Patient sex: F
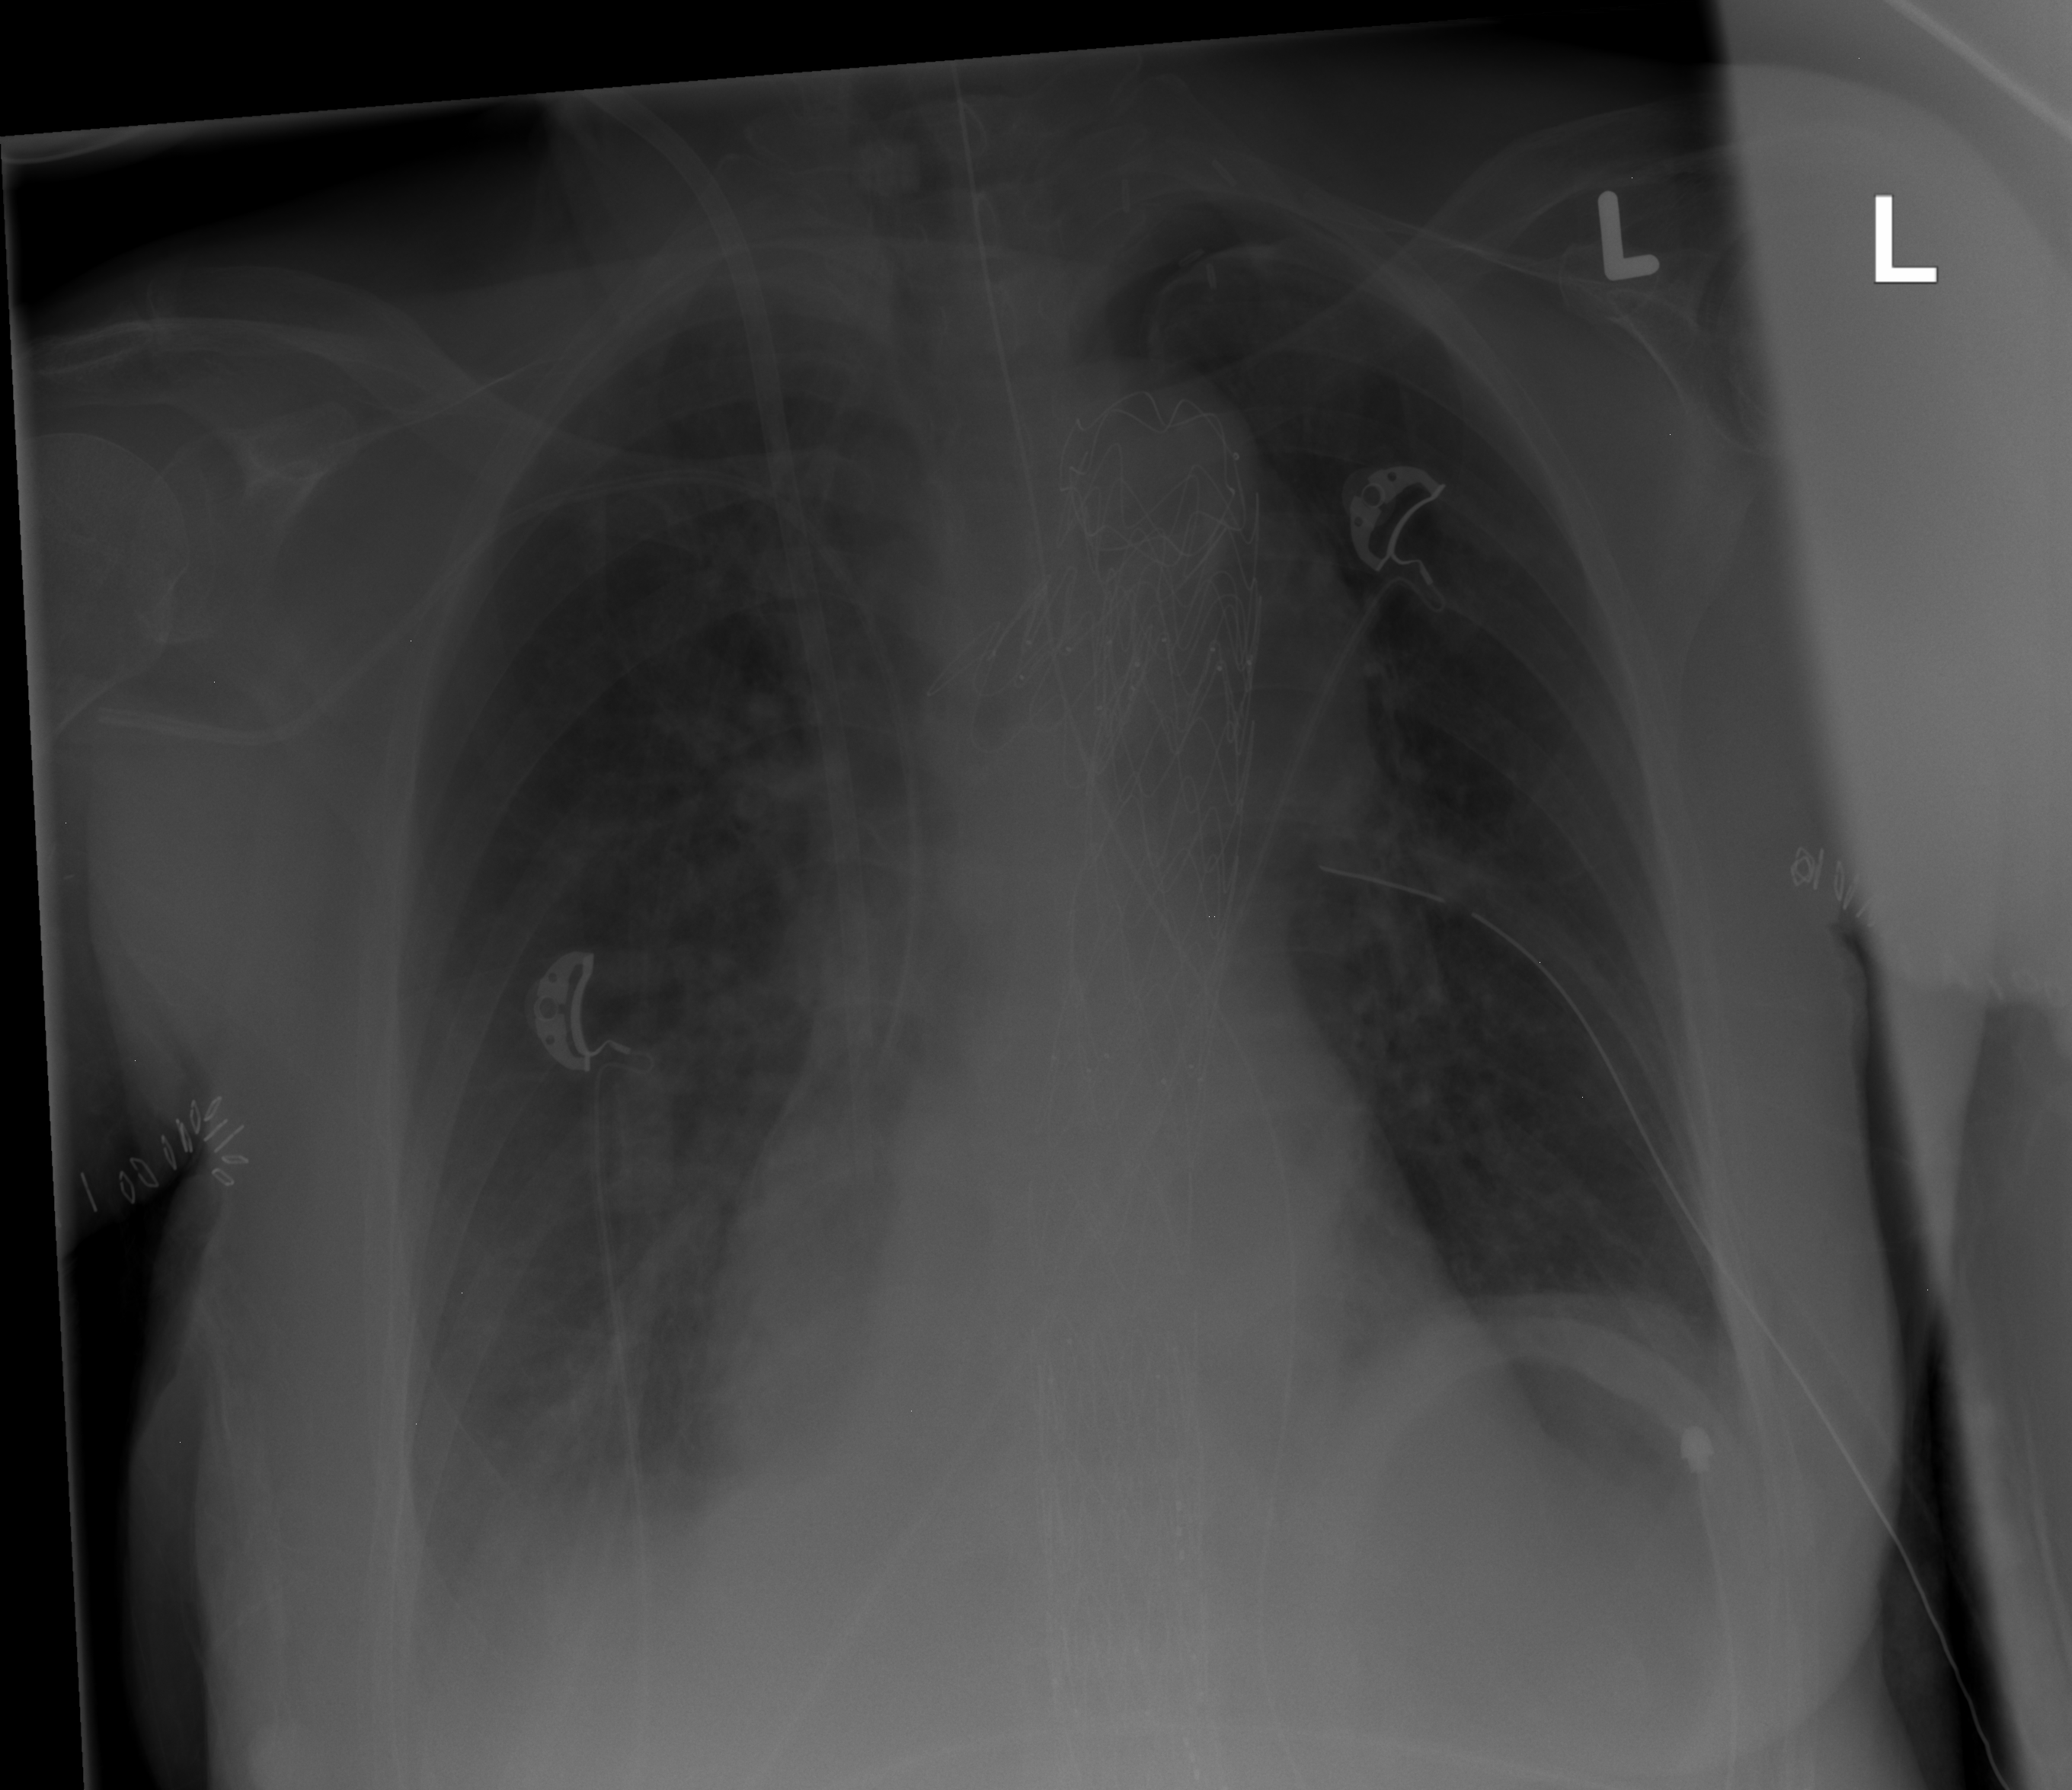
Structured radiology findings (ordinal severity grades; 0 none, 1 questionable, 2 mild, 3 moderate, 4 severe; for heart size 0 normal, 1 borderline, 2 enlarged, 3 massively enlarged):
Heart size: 1
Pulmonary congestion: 2
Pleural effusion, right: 2
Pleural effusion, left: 1
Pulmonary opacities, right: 0
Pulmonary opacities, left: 0
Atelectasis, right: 2
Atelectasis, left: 0